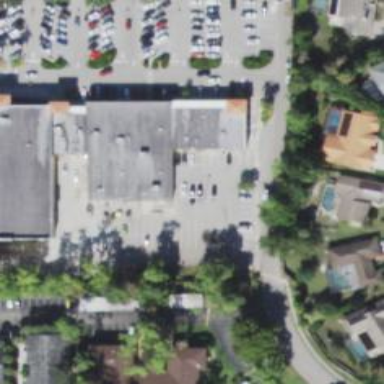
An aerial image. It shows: Fitness center located in leisure land.